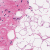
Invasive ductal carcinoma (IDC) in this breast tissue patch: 0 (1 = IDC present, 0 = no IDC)